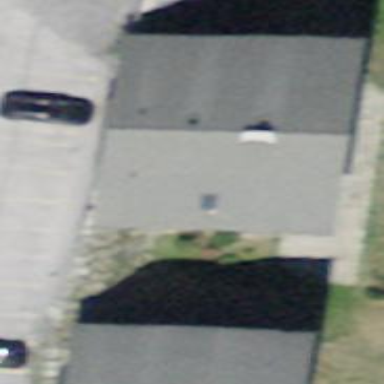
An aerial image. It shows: Building with tiled roof.